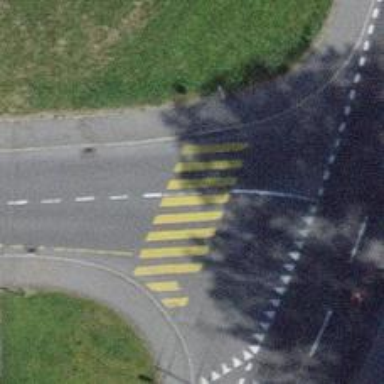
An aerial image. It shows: Uncontrolled zebra crossing with notable zebra markings.